Question: The green dot in the picture is the starting point, and the blue dot is the end point. Each move can only go one square to the right or down. How many different simple paths are there?
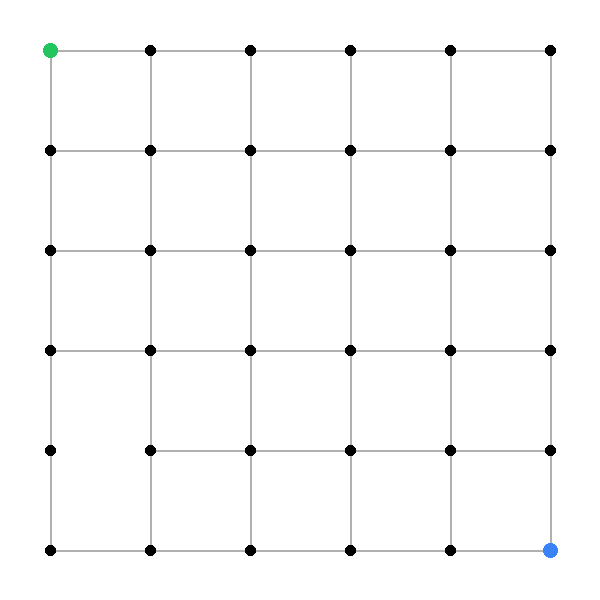
Answer: 247